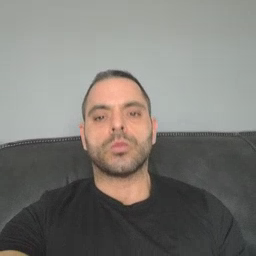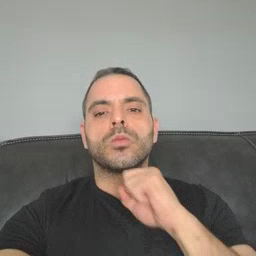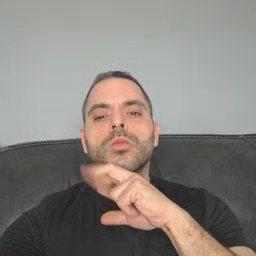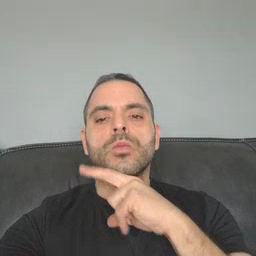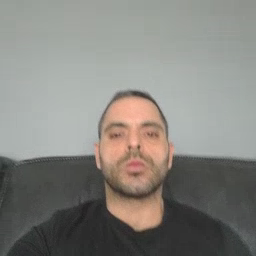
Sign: frog